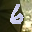
Label: 6